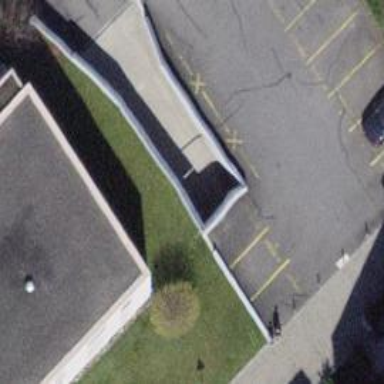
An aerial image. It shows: Parking entrance.